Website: crate-barrel
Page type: customer-info-address
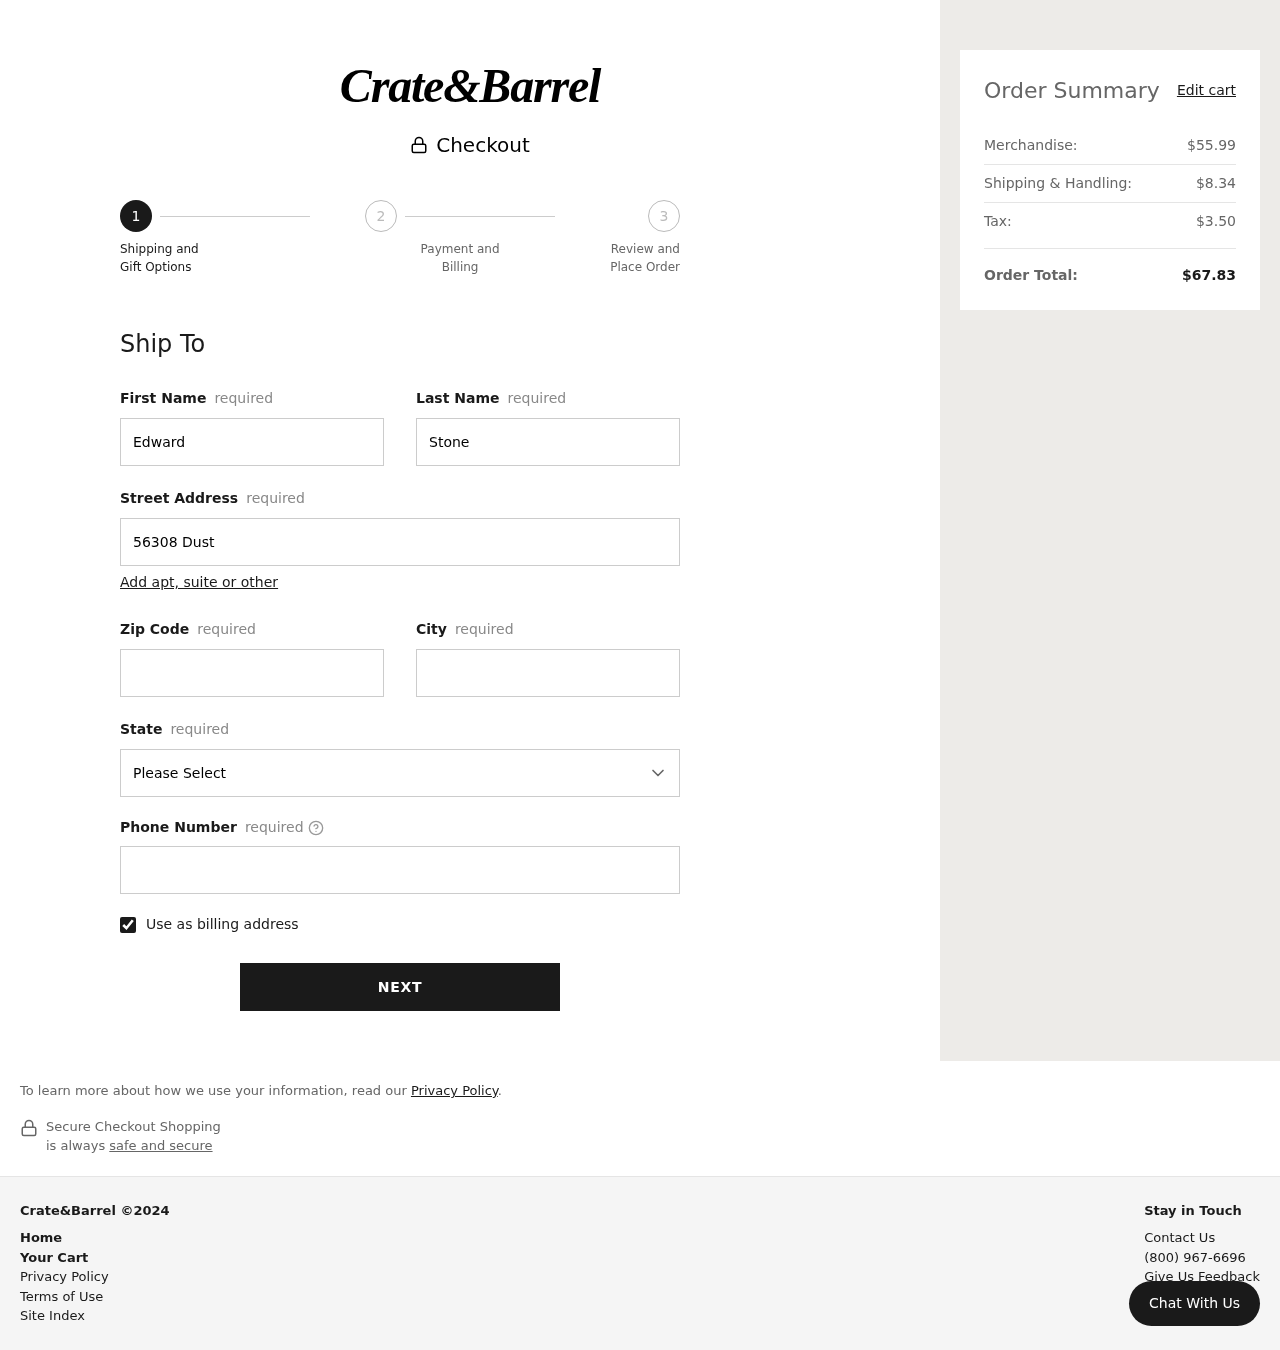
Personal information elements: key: PII_CITY
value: West Jayborough
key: PII_FIRSTNAME
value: Edward
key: PII_LASTNAME
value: Stone
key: PII_PHONE
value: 2065513507
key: PII_POSTCODE
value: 48714
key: PII_STATE
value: Iowa
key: PII_STREET
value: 56308 Dustin Forks
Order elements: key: ORDER_SUBTOTAL
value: $55.99
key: ORDER_SHIPPING_COST
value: $8.34
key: ORDER_TAX
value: $3.50
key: ORDER_TOTAL
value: $67.83